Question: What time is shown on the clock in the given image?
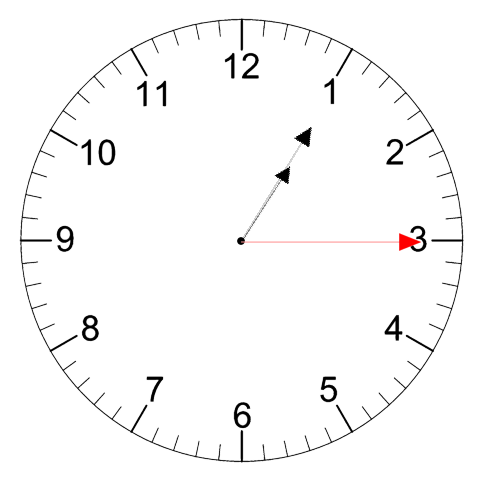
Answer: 01:05:15